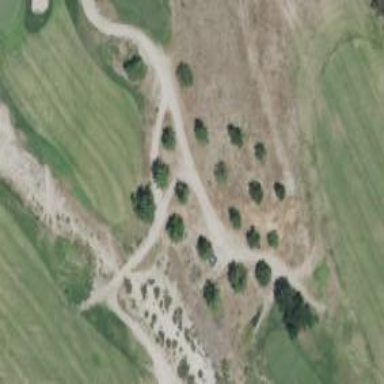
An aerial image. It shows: Path used for both walking and golf.